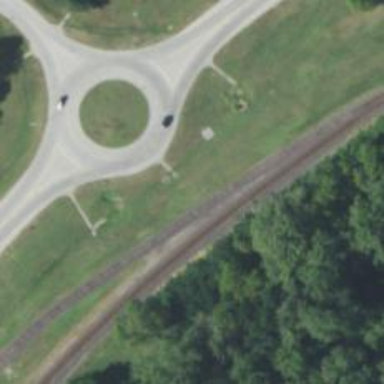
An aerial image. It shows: Roundabout at tertiary road junction.